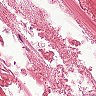
Metastatic tissue present: no